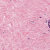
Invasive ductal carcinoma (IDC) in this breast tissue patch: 0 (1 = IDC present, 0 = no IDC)